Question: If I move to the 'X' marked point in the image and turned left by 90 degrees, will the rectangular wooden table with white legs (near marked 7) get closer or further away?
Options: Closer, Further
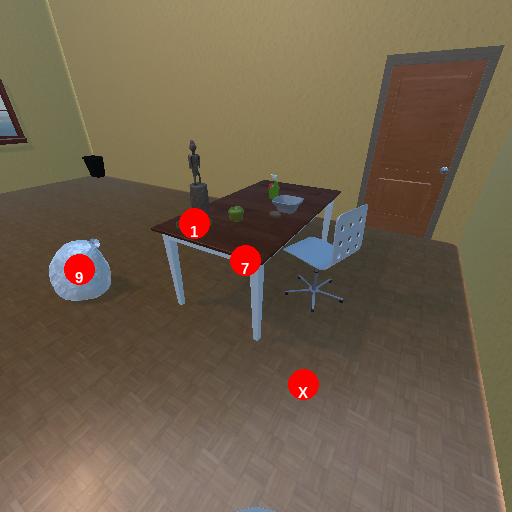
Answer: Closer